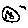
Label: moon